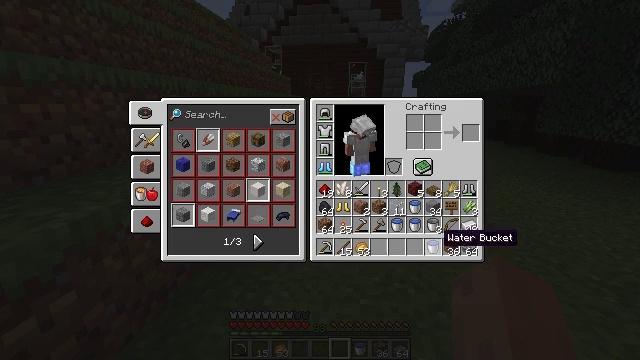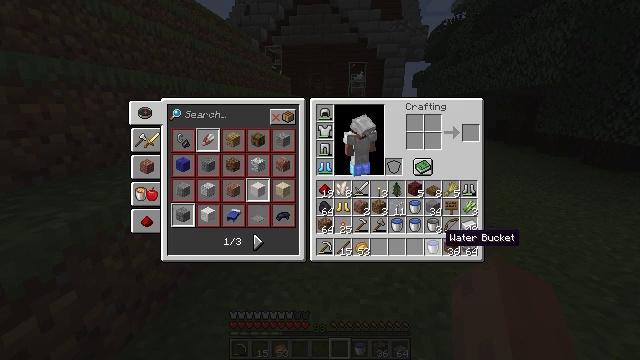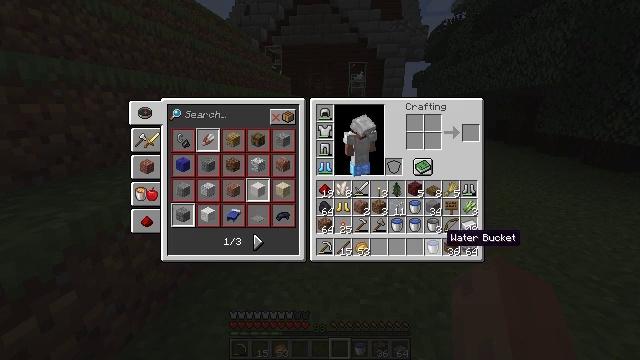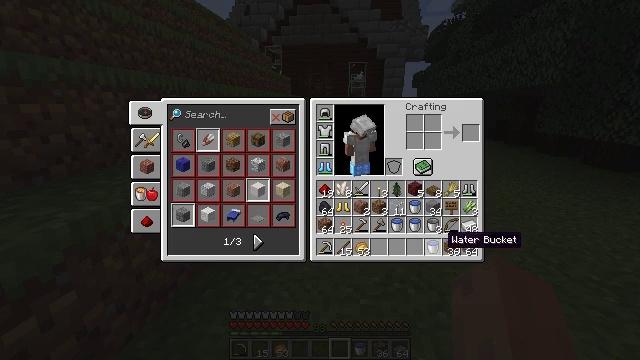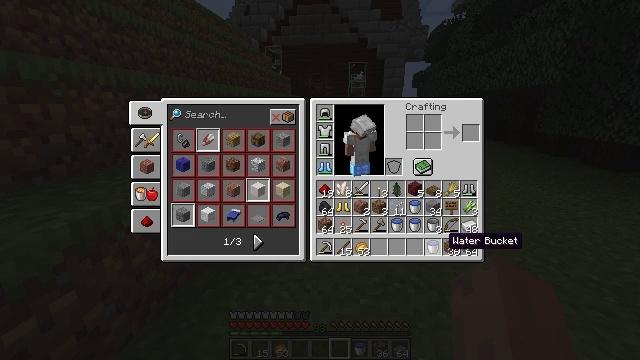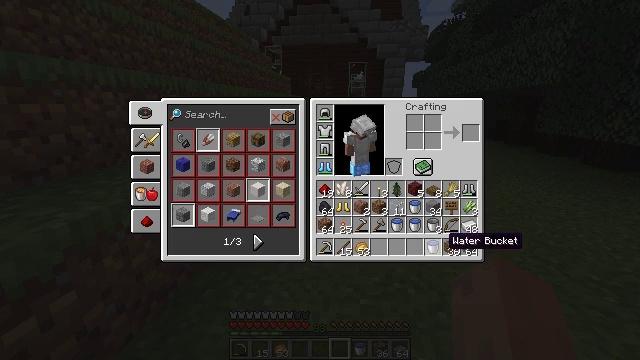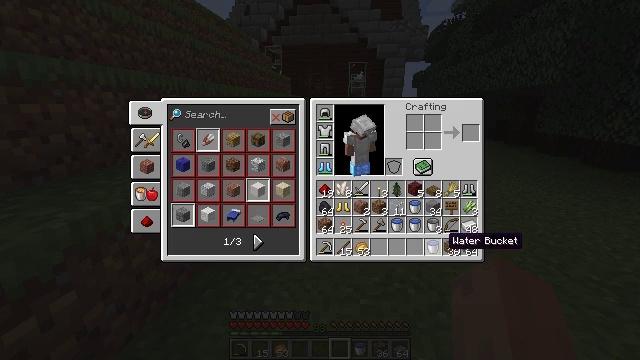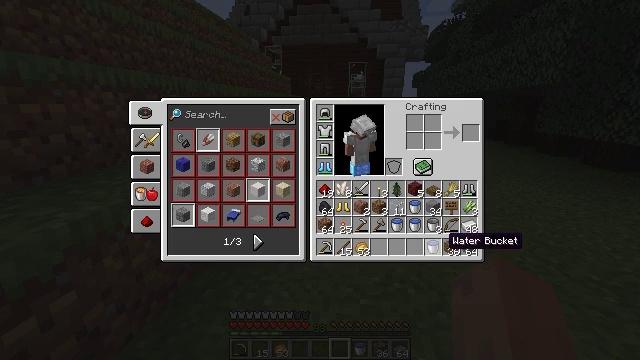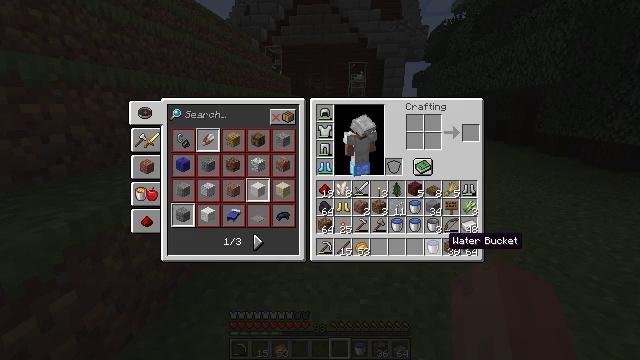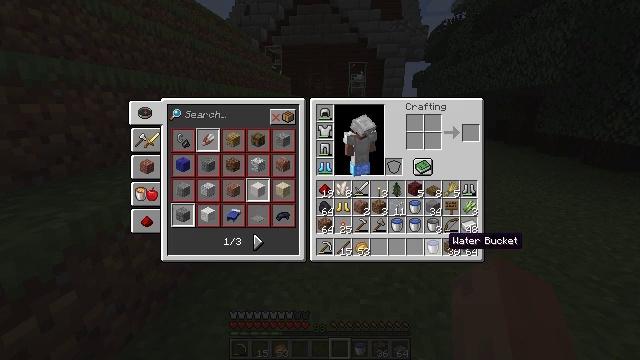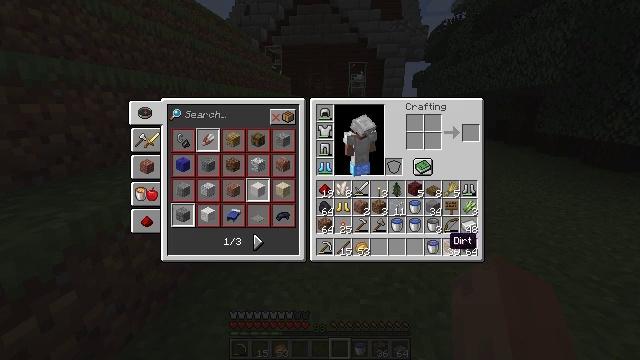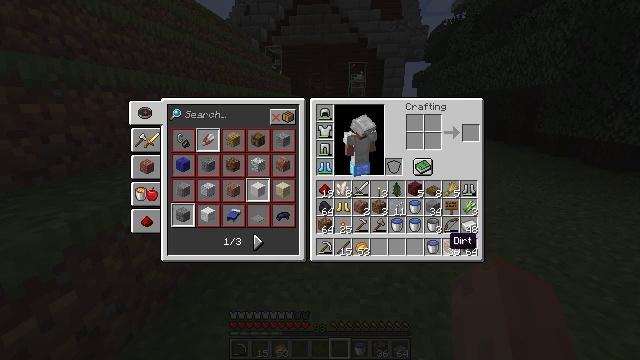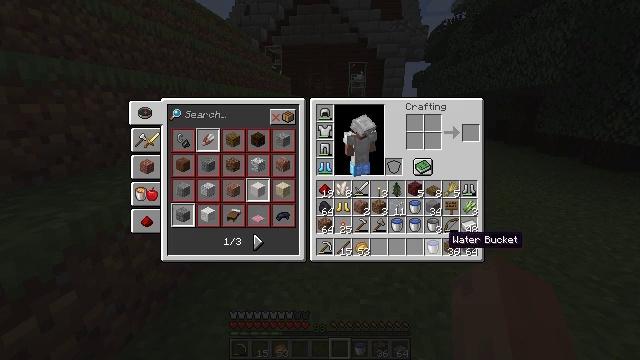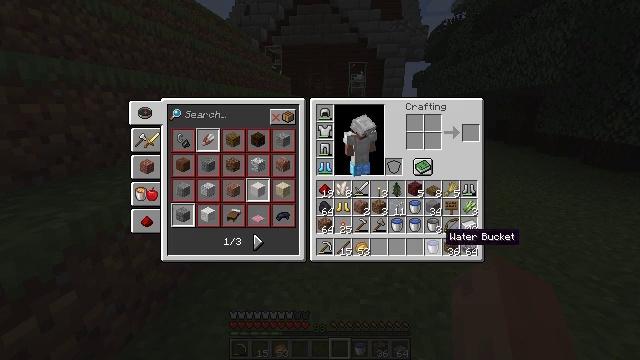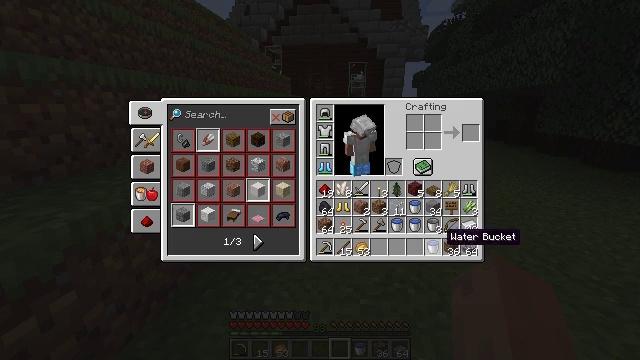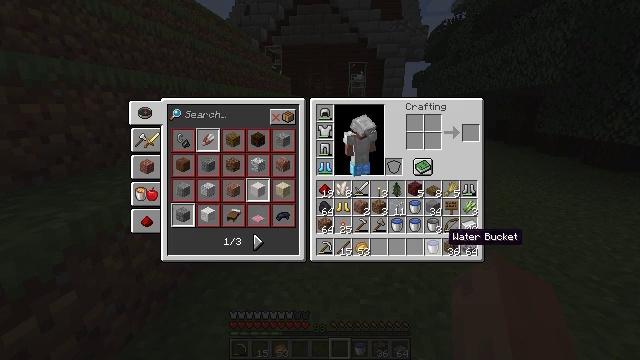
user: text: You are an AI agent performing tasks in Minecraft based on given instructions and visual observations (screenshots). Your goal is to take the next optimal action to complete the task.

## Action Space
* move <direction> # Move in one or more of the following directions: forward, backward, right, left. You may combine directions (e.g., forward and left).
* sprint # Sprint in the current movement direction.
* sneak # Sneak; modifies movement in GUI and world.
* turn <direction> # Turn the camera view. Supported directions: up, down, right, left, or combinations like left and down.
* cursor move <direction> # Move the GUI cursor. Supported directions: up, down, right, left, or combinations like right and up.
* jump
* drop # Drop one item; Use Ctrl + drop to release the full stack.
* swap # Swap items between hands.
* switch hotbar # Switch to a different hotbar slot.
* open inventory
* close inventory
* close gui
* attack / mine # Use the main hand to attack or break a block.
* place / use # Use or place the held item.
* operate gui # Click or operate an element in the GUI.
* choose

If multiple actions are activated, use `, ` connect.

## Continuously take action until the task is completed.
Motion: motion action
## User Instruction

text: Mine spruce leaves from the tree.
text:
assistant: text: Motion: sneak
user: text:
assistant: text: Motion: no_op
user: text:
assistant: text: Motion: no_op
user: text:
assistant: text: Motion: no_op
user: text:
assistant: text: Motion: no_op
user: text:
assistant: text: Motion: no_op
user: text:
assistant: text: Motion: no_op
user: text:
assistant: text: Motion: no_op
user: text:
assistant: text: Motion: no_op
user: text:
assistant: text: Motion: no_op
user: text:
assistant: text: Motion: no_op
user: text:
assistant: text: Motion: no_op
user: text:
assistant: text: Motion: no_op
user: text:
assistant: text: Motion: no_op
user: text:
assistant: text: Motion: no_op
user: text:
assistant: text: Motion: no_op
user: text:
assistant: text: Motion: no_op
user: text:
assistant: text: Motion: no_op
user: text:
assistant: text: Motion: turn right
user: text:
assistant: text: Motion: no_op
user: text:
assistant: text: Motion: no_op
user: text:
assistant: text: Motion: no_op
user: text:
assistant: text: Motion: no_op
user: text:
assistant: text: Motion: no_op
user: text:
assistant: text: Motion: no_op
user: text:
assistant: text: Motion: no_op
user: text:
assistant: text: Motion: move forward
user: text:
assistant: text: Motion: move forward
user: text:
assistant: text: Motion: move forward
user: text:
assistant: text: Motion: move forward